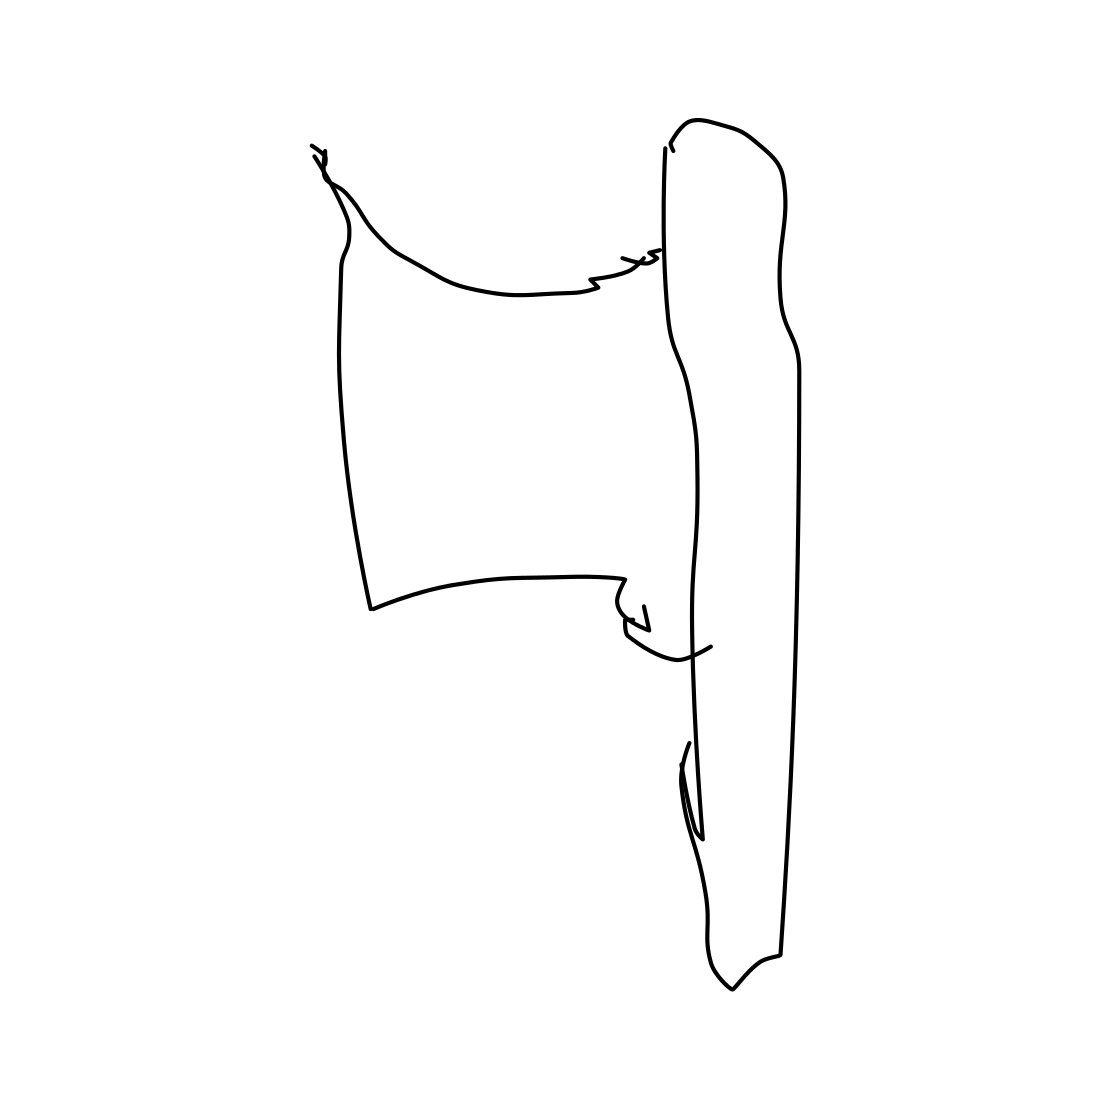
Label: axe